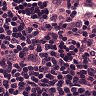
Metastatic tissue present: no